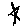
Label: star